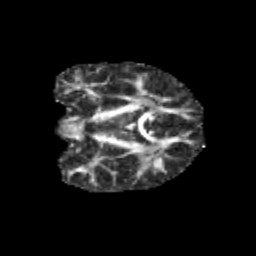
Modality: FA
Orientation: coronal
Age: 9
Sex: male
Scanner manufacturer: siemens
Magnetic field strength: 3 T
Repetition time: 3.8 s
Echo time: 0.07 s